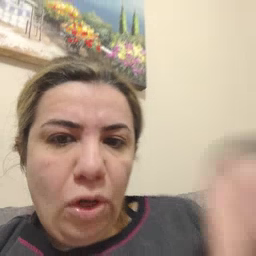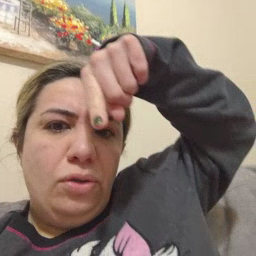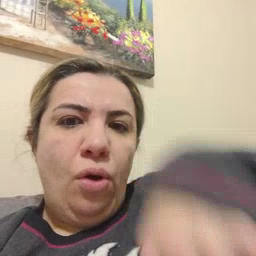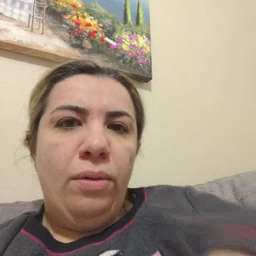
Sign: down